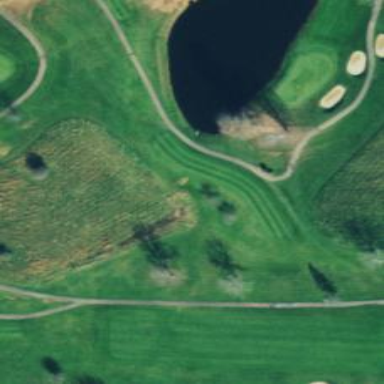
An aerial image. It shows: Grass area designated as golf tee.